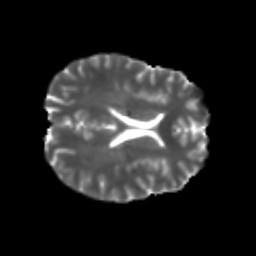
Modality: T2w
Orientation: axial
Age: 21
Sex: female
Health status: healthy
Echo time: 0.074 s